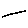
Label: line